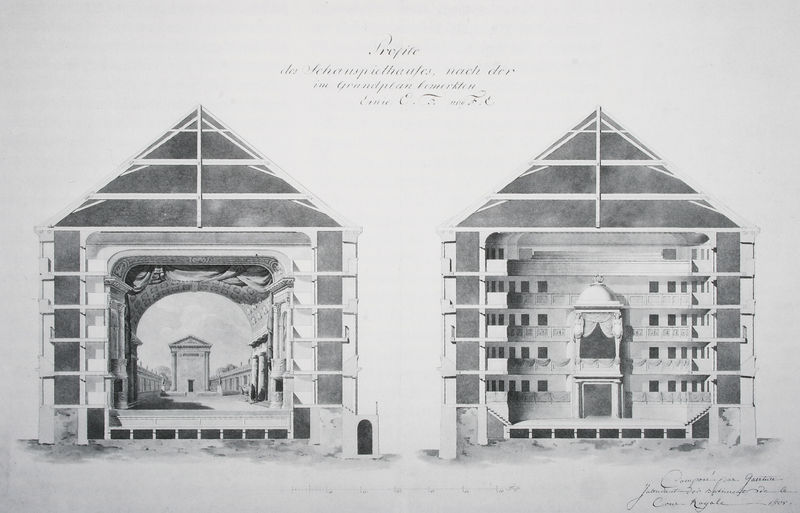
Titel: Entwurf zu einem neuen Schauspielhaus am Max-Joseph-Platz in München, Zwei Gebäudeschnitte
Künstler: Andreas Gärtner
Standort: München
Institution: Architekturmuseum der Technischen Universität
Schlagwörter: schatten, weiß, aquarell, fenster, grau, holz, licht, schwarz, skizze, säulen, tür, zeichnung, anlage, ausblick, dach, gebäude, haus, architektur, barock, bibel, vorhang, innen, bühne, publikum, theater, turm, balkon, schrift, ansicht, bogen, zuschauer, dächer, giebel, grafik, graphik, hof, platz, bühnenbild, loge, saal, kuppel, treppe, treppen, arch, architecture, columns, curtain, curtains, steps, white, black, gray, grey, windows, inschrift, bett, print, aufgang, balken, innenansicht, tor, balkone, galerien, logen, ränge, zuschauerraum, anschnitt, stockwerk, druck, schnitt, schwarz-weiss, radierung, stich, paris, buchstaben, überschrift, entwurf, studien, von hinten, konstruktion, building, house, german, houses, roof, baldachin, etagen, drapes, plan, kulisse, tempel, view, drawing, paper, kupferstich, frame, stockwerke, sketch, french, schauspielhaus, querschnitt, bau, writing, door, fesnter, gebälk, grundriss, bauwerk, aufriss, zeichnungen, bauplan, satteldach, gänge, tempelchen, prospekt, emporen, spitzdach, ansichten, buildings, cross section, floors, gallery, pencil, querschnitte, hut, shading, stripes, greyscale, structure, königsloge, guckkasten, text, diagram, von vorne, stage, walkway, joge, seating, setting, füstenloge, bühnenraum, proscenium, backdrop, aquatint, galleries